Field crop: maize
Growth stage: 2
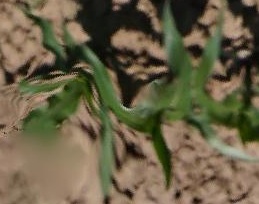
Species: maize